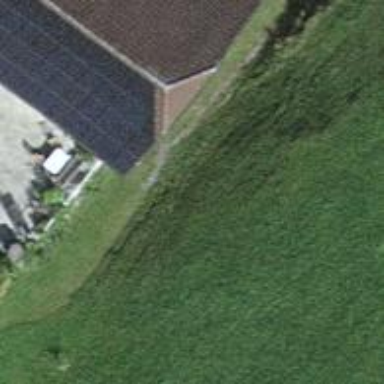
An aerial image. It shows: Solar power generator using photovoltaic panels.